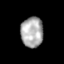
Tissue: skin
Cell type: Epithelial cells
Senescence score: 0.7393
Nuclear area (px): 666
Mean DAPI intensity: 171.001